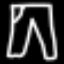
Label: pants